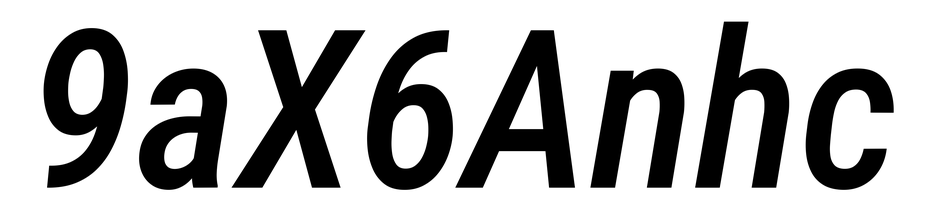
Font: Roboto-Italic_Condensed_Medium_Italic